Question: I have mathematica code to check whether a collection of sets satisfies the definition of a topology, I would now like to programmatically generate diagrams like these:

How can this be done?
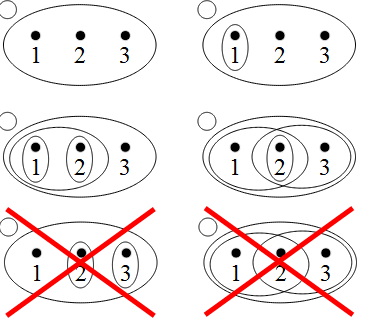
Answer: I'm not familiar with your problem but to create diagrams from primitives, that look kind of like the ones you have pasted, you can do this:
start with the "base" case --
'''
base = {Circle[{-0.4, 0.4}, 0.1], Disk[{0, .125}, 0.05],
Text[Style["1", 24], {0, -0.1}],
Disk[{0.5, .125}, 0.05], Text[Style["2", 24], {0.5, -0.1}],
Disk[{1., .125}, 0.05], Text[Style["3", 24], {1., -0.1}],
Circle[{.5, 0}, {.9, .5}]};
Graphics[{base}, ImageSize -> 220]
'''

From here just add elipses to the base case:
'''
Graphics[{base, Circle[{0, 0}, {.15, .3}]}, ImageSize -> 220]
'''

'''
Graphics[{base, Circle[{0, 0}, {.15, .3}],
Circle[{0.5, 0}, {.15, .3}], Circle[{0.25, 0}, {.58, .38}]},
ImageSize -> 220]
'''

'''
Graphics[{base, Circle[{0.5, 0}, {.15, .3}],
Circle[{0.25, 0}, {.58, .38}], Circle[{0.75, 0}, {.58, .38}]},
ImageSize -> 220]
'''

'''
Graphics[{base, Circle[{0.5, 0}, {.15, .3}],
Circle[{1, 0}, {.15, .3}], Red, AbsoluteThickness[6],
Line[{{-0.4, -0.5}, {1.4, 0.55}}],
Line[{{-0.4, 0.55}, {1.4, -0.5}}]}, ImageSize -> 220]
'''

'''
Graphics[{base, Circle[{0.25, 0}, {.58, .38}],
Circle[{0.75, 0}, {.58, .38}], Red, AbsoluteThickness[6],
Line[{{-0.4, -0.5}, {1.4, 0.55}}],
Line[{{-0.4, 0.55}, {1.4, -0.5}}]}, ImageSize -> 220]
'''

Note that I set Frame->True while tweaking these so I could see the coordinates.